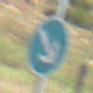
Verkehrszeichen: VorgeschriebeneVorbeifahrtRechts
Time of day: Midday
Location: Outdoor (Nature)
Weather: PartlyCloudy
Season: Autumn
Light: Natural